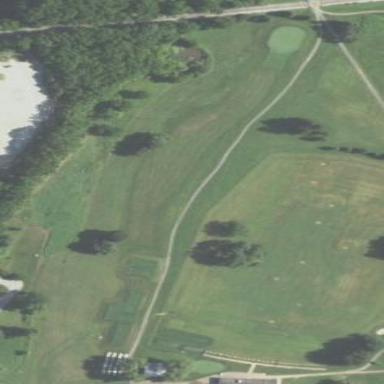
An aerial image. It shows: Grassy area designated as driving range for golf.